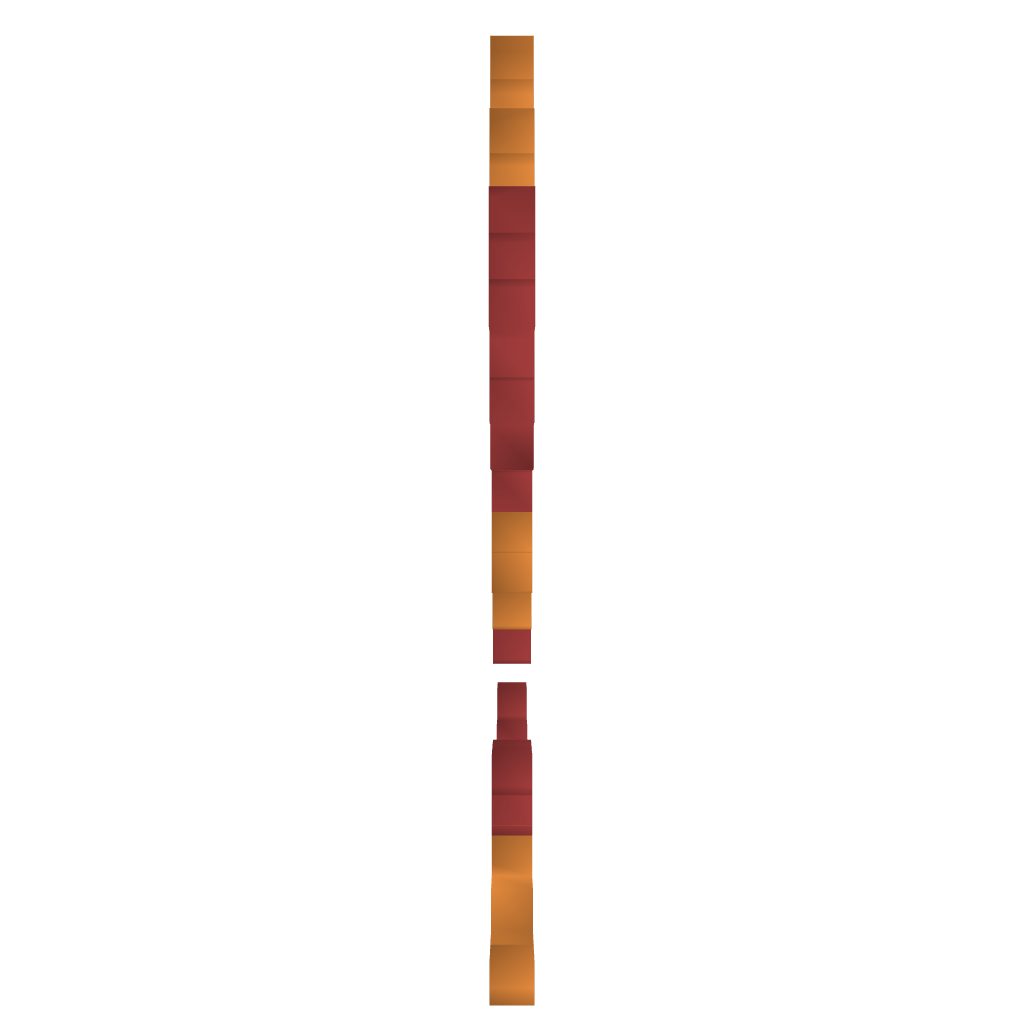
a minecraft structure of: Bombman (ErnieCIII) bad low quality